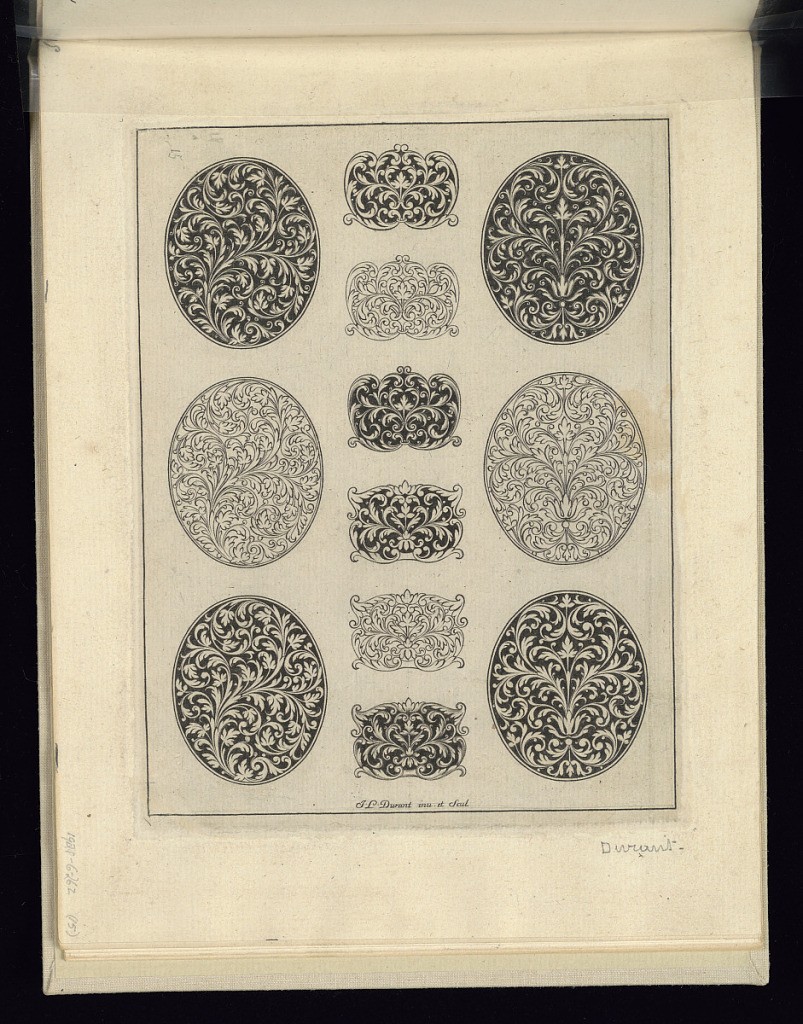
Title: Ornament Designs on Ovals
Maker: Jean Louis Durant, Swiss, 1654–1718
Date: ca. 1682
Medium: Engraving on laid paper
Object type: Print
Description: Ornament designs on ovals and rectangles for box or watch covers. The plate is signed,